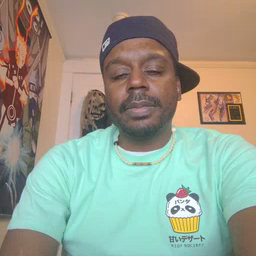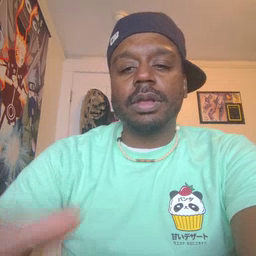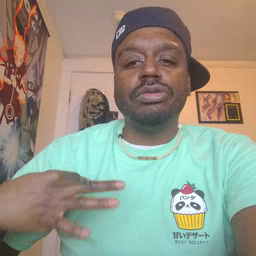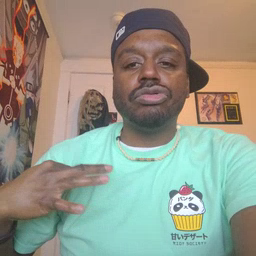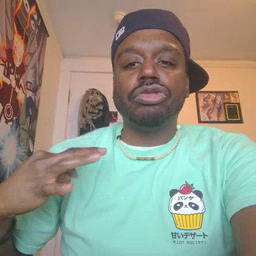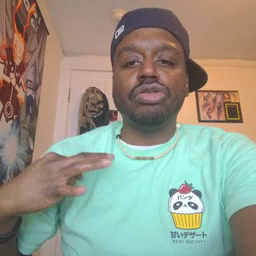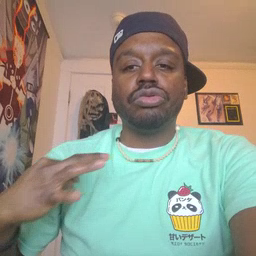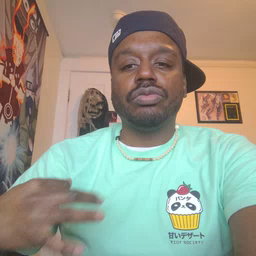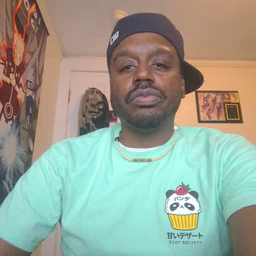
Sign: shirt